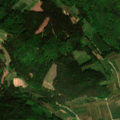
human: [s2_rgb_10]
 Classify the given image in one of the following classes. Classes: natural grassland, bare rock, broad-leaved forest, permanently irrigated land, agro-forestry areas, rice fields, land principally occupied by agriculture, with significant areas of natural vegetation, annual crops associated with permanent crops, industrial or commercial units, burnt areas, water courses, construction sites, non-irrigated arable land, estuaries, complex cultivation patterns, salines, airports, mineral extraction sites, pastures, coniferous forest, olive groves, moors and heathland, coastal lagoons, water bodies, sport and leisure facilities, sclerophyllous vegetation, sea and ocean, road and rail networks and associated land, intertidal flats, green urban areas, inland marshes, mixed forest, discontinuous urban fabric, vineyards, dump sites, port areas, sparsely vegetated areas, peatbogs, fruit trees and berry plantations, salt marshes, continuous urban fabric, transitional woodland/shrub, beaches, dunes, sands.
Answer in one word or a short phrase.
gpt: non-irrigated arable land, complex cultivation patterns, coniferous forest, mixed forest